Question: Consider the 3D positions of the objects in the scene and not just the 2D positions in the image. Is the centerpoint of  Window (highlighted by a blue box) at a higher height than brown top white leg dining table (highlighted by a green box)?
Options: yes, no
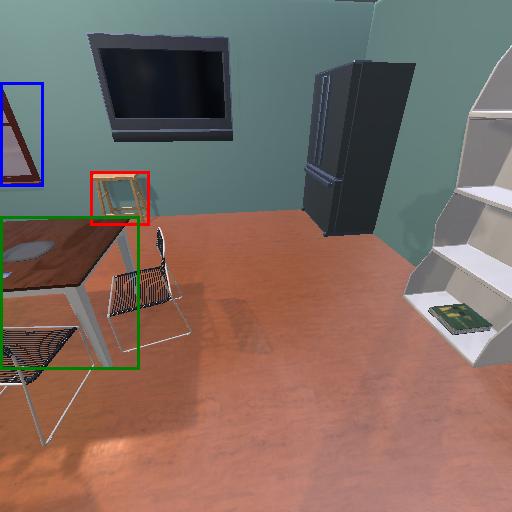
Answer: yes